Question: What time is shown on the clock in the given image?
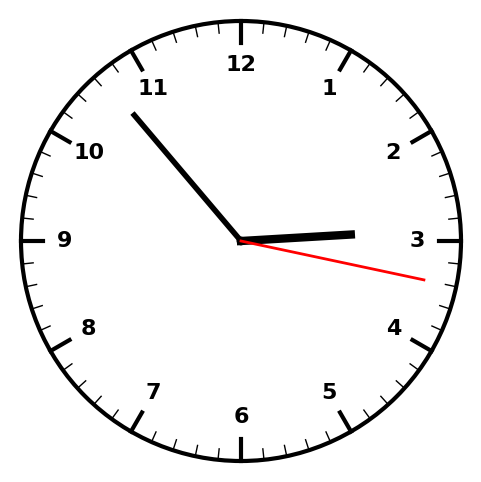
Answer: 02:53:17